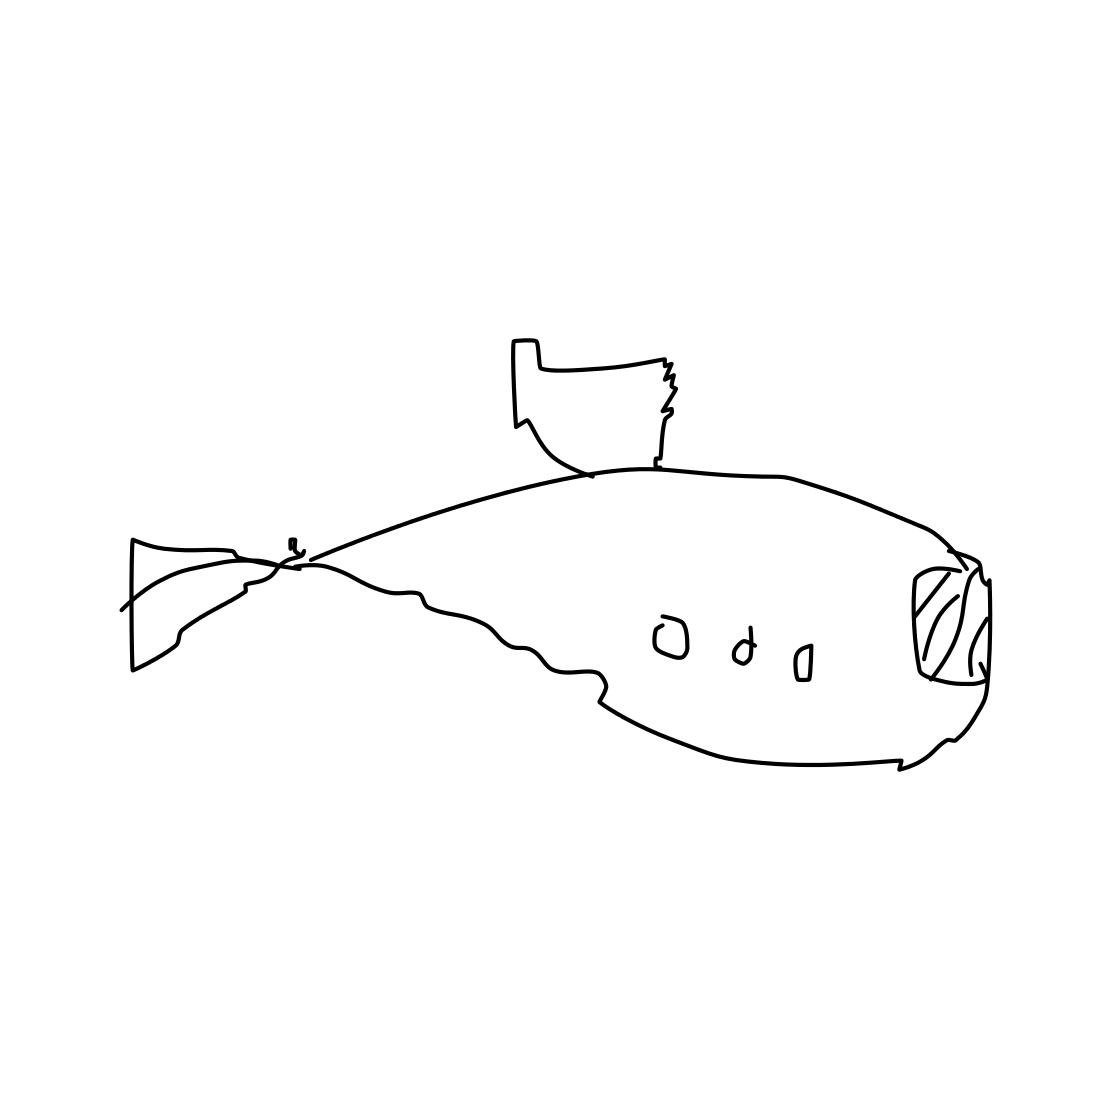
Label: submarine